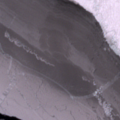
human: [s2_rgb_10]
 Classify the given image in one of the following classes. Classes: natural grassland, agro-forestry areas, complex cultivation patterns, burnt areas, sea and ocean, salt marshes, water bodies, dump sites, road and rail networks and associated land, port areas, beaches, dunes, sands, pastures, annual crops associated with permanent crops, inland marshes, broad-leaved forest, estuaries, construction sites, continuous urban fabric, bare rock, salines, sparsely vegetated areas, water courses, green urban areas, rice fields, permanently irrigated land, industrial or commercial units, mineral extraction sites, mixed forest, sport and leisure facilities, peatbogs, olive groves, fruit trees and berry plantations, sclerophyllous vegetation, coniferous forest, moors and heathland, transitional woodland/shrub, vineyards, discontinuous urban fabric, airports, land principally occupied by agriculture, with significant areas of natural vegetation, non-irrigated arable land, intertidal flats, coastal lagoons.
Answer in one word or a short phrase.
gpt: sea and ocean